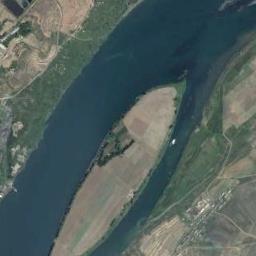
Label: river